Field crop: maize
Growth stage: 1
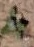
Species: chenopodium